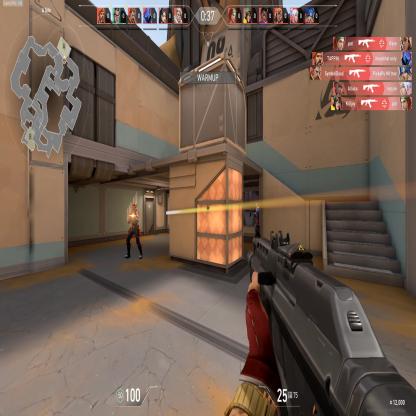
Label: enemy ; enemy